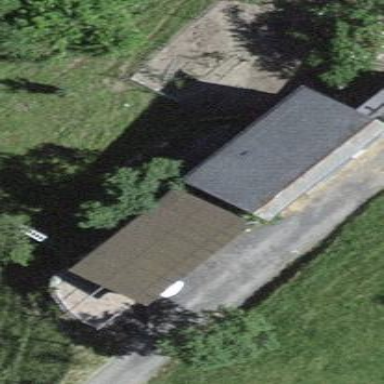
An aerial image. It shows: Rural barn.